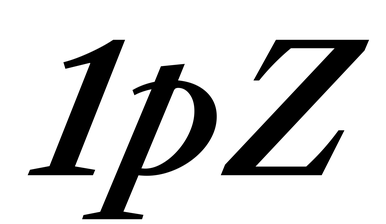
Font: LibreCaslonText-Italic_SemiBold_Italic